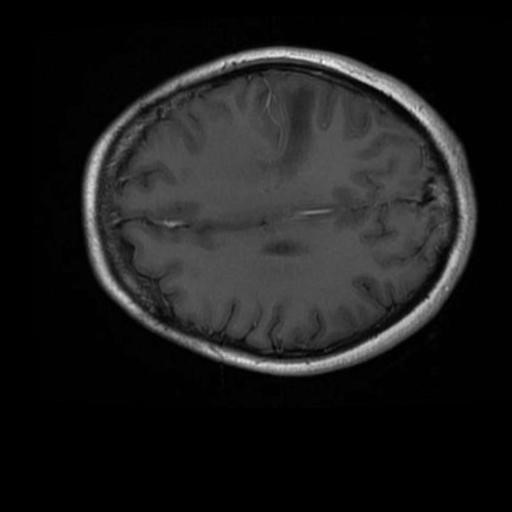
Label: brain_glioma